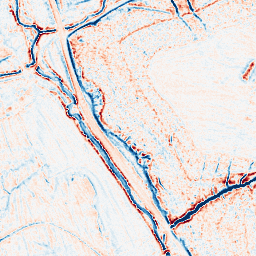
Category: edge_preserving
Decomposition family: anisotropic_diffusion
Decomposition parameters: iterations: 10
kappa: 30
gamma: 0.15
Upsampling method: cubic_mitchell
Upsampling parameters: scale: 4
Upsampling scale: 4